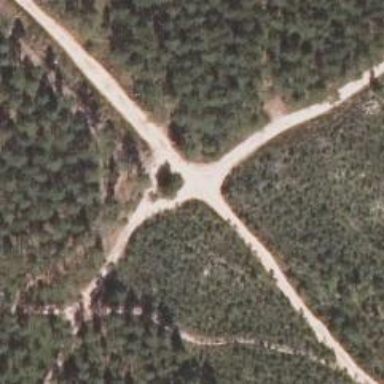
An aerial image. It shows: Unclassified road.